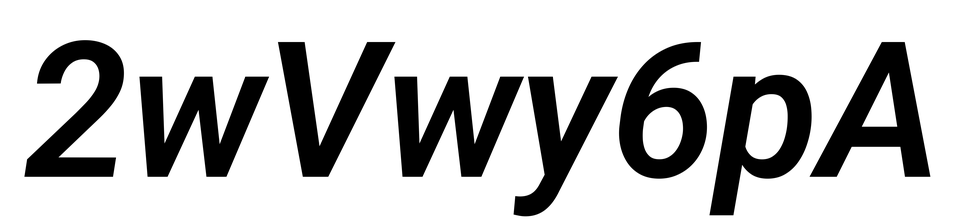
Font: Roboto-Italic_SemiBold_Italic